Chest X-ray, PA view. Patient: 37 years old, sex F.
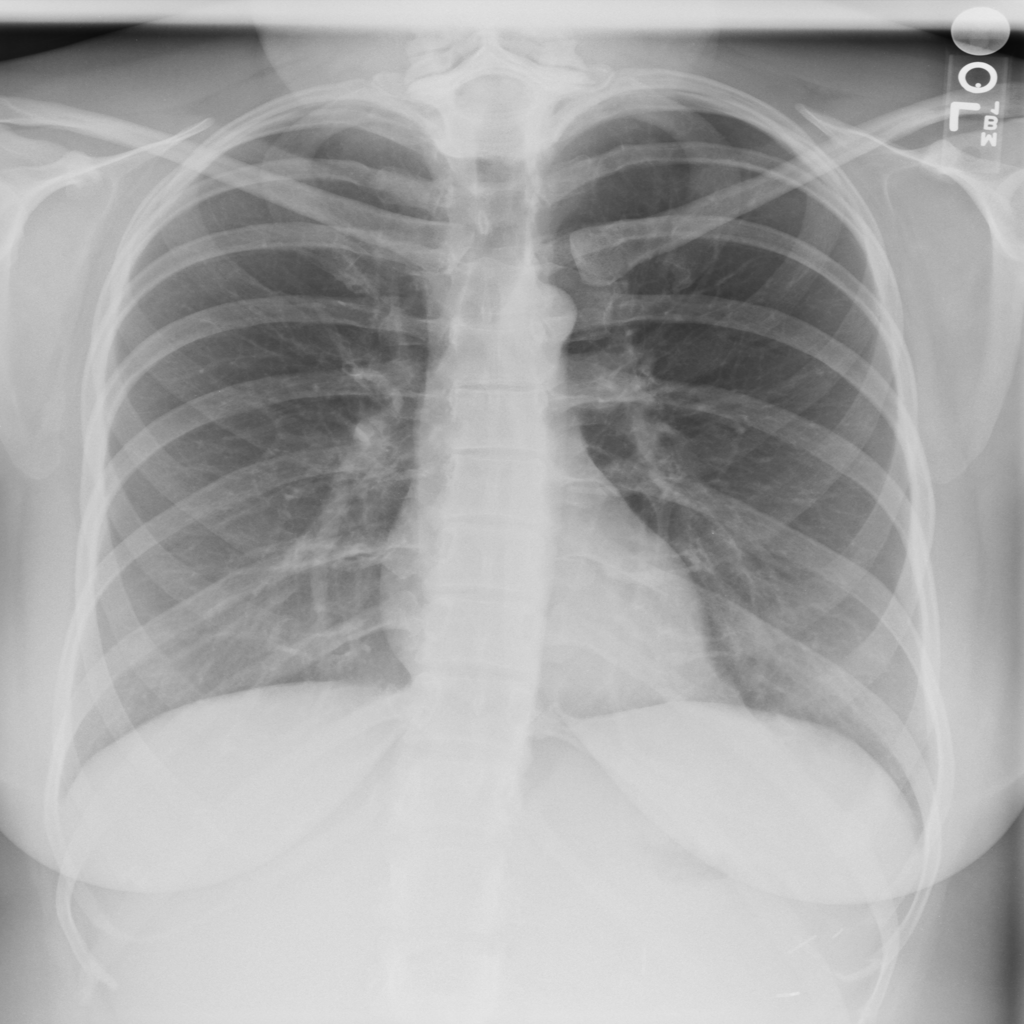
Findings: No Finding